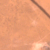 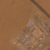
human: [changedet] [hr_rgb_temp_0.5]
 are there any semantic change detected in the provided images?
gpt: Some houses have been realized on the left of the street.